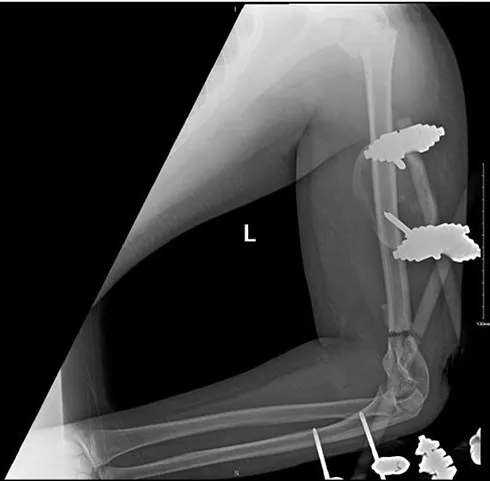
Anteroposterior (AP) view of the left humerus and elbow after Ex-fix application.
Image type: radiology (x_ray)